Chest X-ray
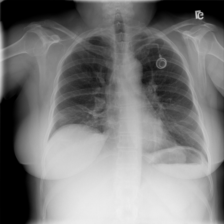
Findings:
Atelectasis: negative
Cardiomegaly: negative
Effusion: negative
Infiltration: negative
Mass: negative
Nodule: negative
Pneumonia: negative
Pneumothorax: negative
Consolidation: negative
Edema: negative
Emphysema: negative
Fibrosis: negative
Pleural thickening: negative
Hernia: negative